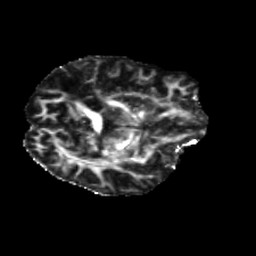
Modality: FA
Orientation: axial
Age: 62
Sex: female
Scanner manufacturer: siemens
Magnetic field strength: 3 T
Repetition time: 5.25 s
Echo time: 0.08 s